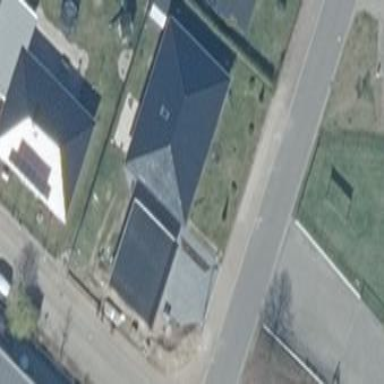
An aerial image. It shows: Detached building with hipped roof made of roof tiles.